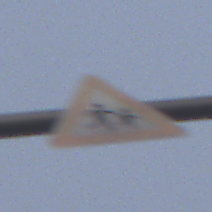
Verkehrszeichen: KinderLinks
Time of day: SunriseSunset
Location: Outdoor (Nature)
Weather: Overcast
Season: NotSpecified
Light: Natural